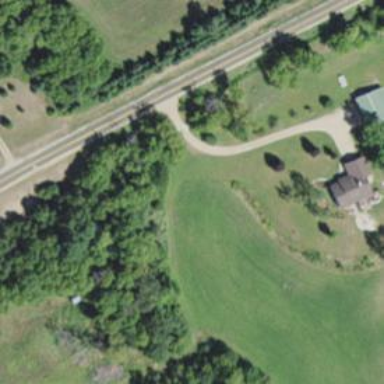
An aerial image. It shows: Driveway leading to service road.